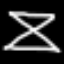
Label: hourglass